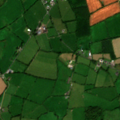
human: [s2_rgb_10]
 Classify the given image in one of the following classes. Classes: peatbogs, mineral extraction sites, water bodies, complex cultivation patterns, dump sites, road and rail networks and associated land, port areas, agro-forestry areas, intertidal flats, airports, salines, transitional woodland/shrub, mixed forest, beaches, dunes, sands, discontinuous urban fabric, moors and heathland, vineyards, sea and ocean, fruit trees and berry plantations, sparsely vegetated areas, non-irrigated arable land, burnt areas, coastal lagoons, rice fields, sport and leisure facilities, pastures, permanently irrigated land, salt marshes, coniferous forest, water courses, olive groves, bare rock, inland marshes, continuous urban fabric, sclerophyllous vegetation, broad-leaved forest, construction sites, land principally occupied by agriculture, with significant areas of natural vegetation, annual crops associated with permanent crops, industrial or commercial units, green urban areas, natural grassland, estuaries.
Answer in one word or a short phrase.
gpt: sport and leisure facilities, non-irrigated arable land, pastures